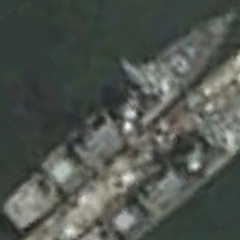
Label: cruiser